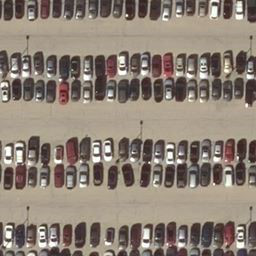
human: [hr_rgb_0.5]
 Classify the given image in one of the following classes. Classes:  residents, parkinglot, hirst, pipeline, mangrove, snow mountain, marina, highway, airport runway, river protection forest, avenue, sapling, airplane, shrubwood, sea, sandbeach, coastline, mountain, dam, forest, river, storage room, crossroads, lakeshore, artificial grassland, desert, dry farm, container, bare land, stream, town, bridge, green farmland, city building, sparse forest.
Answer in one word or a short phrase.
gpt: parkinglot